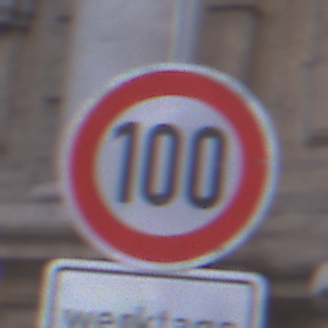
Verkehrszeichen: Geschwindigkeit100
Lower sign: ZeitangabenMitBeschraenkungAufWochentage1
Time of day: SunriseSunset
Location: Outdoor (Urban)
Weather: PartlyCloudy
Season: NotSpecified
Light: Natural